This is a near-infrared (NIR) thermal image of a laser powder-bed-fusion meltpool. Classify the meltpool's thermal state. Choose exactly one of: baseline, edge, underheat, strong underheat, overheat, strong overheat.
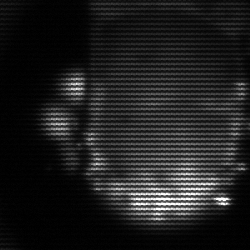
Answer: baseline